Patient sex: M
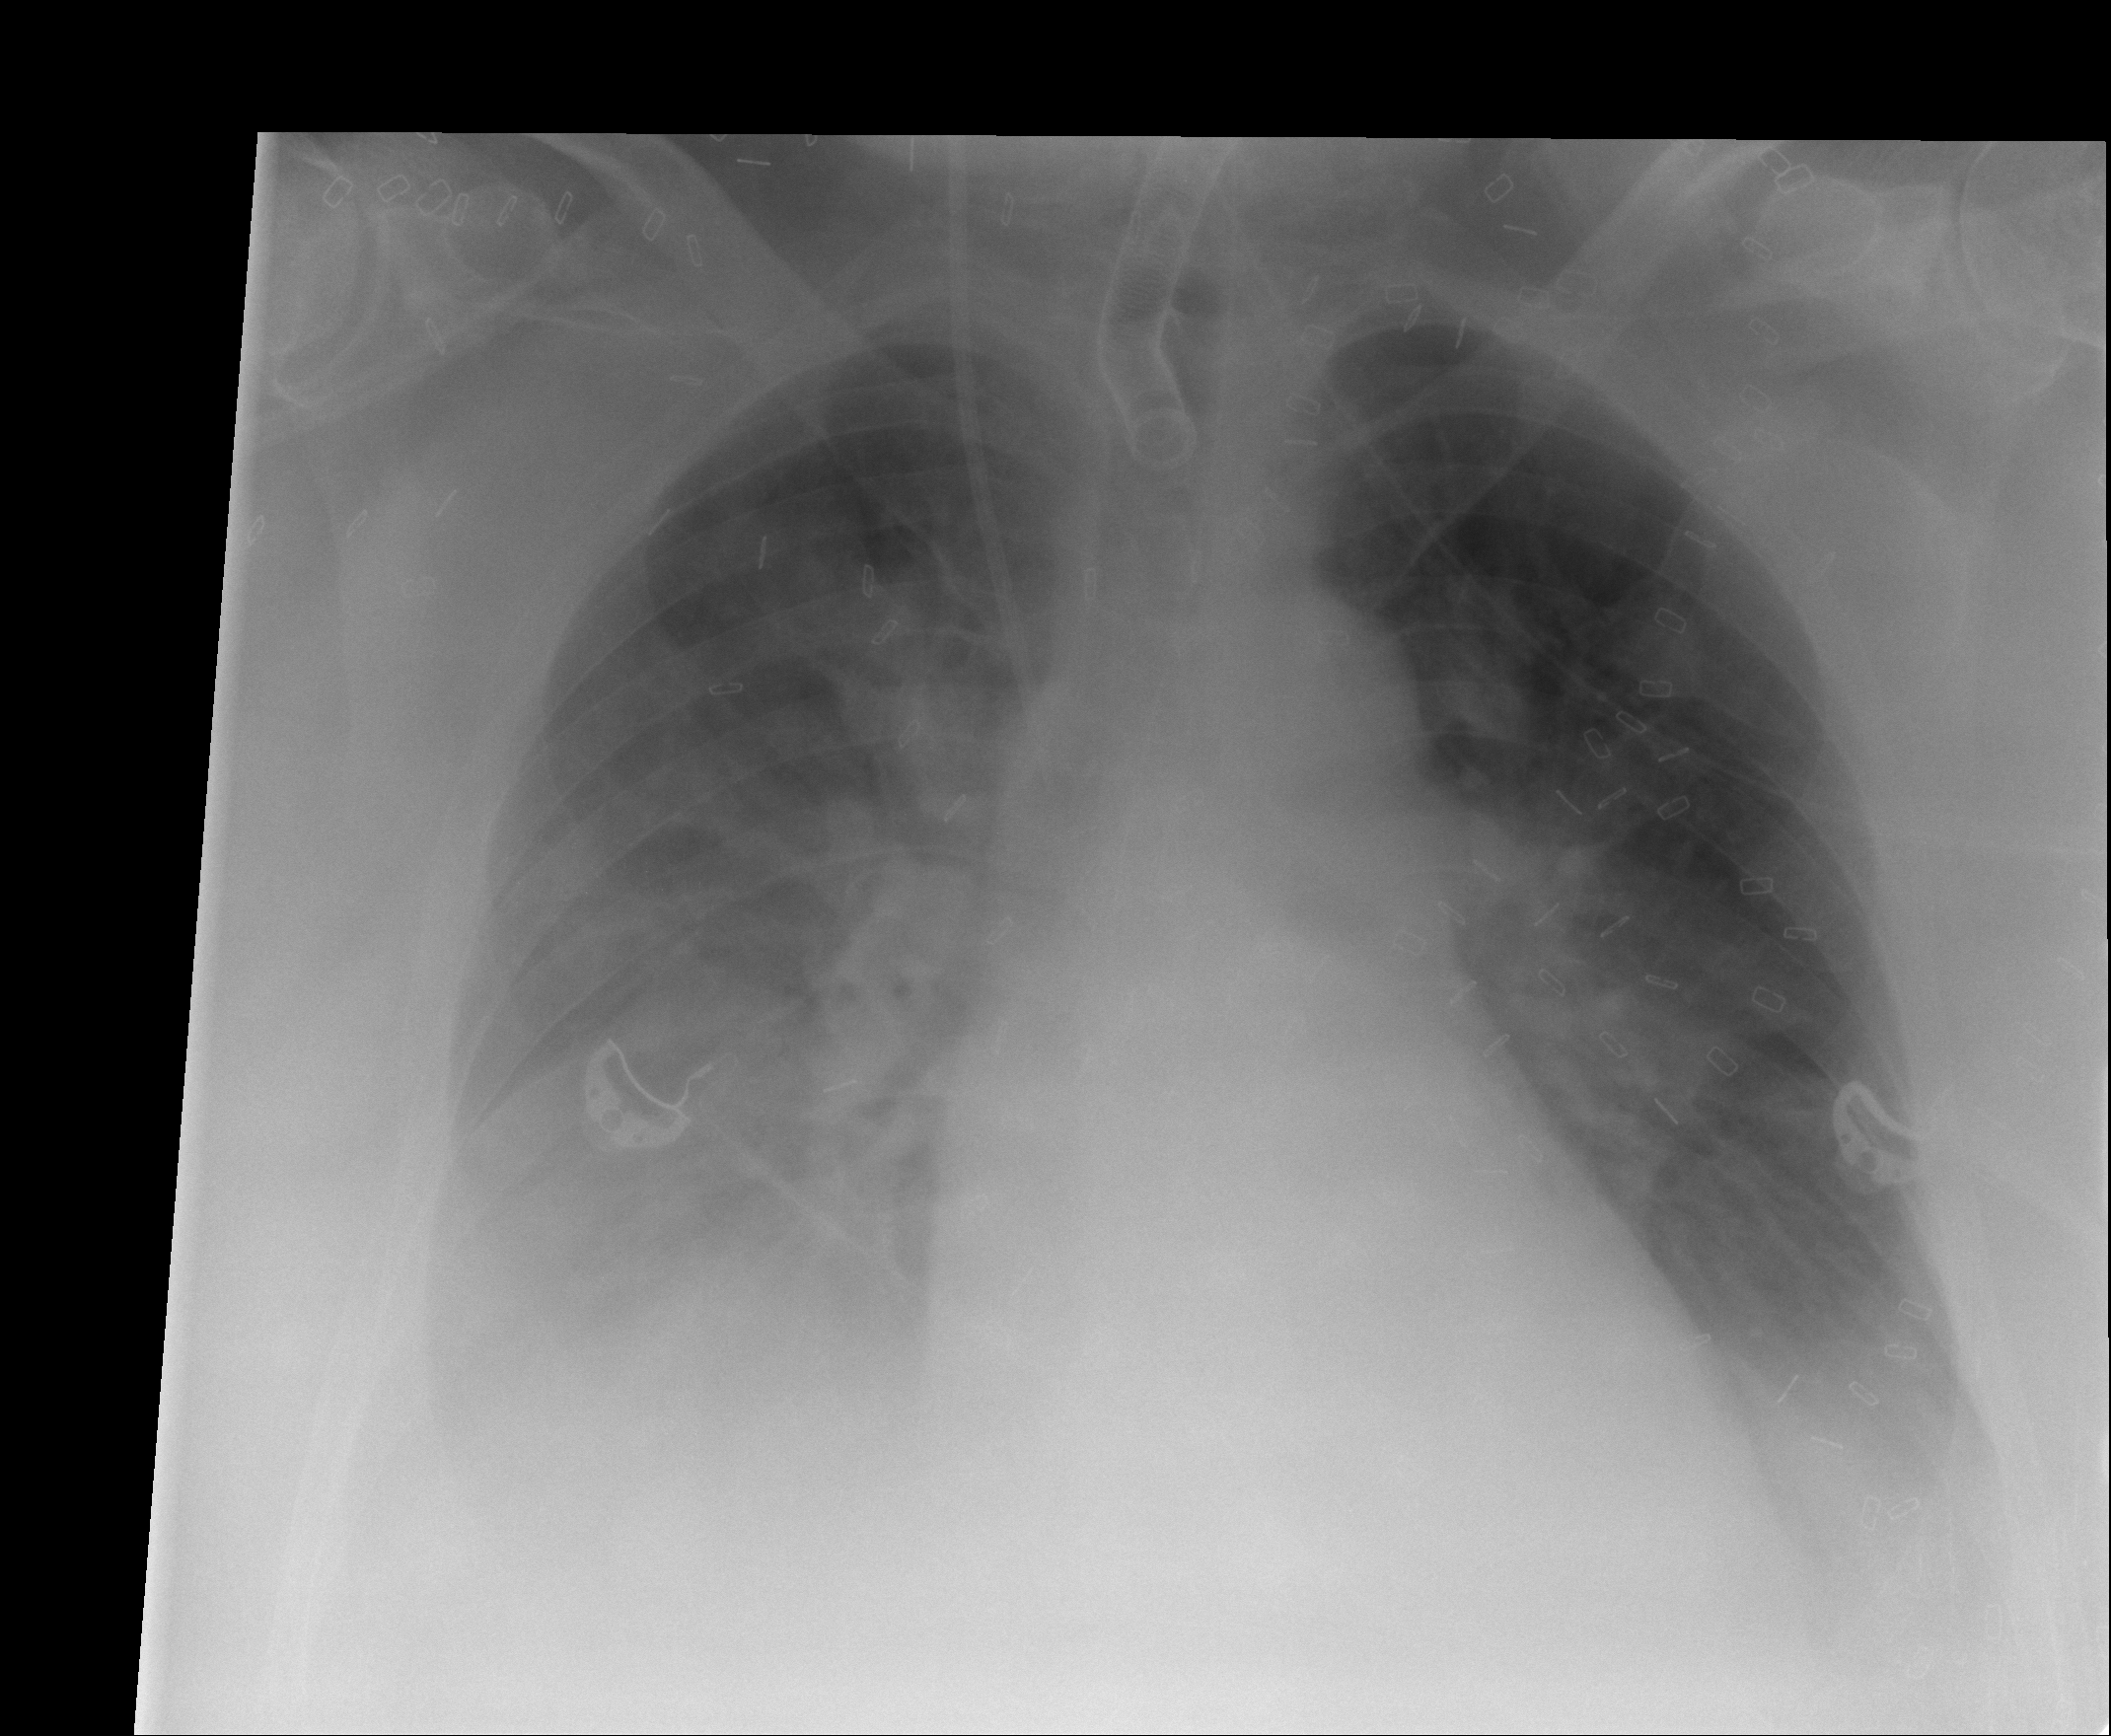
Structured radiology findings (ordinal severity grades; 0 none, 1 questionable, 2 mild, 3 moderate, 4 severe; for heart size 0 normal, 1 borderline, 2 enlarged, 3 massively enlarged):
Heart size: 0
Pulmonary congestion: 3
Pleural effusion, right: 3
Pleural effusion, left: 2
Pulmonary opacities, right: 2
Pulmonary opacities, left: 2
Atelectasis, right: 3
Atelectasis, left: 3